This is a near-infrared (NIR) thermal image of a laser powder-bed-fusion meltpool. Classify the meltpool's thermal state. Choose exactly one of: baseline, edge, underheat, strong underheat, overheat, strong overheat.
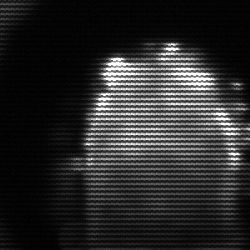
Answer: baseline